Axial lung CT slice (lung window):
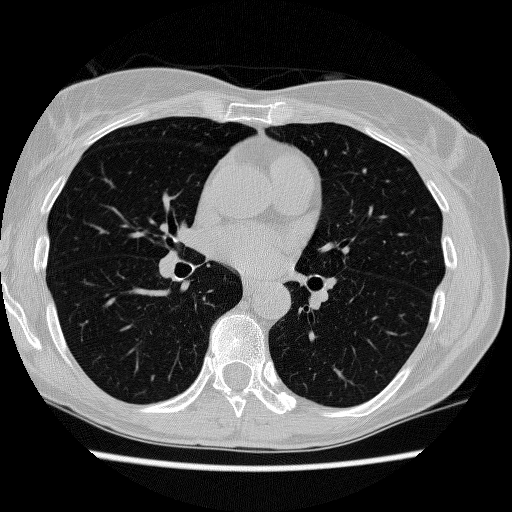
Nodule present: no